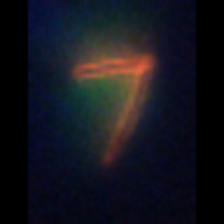
Taxon: Thalassionema
Group: Diatoms